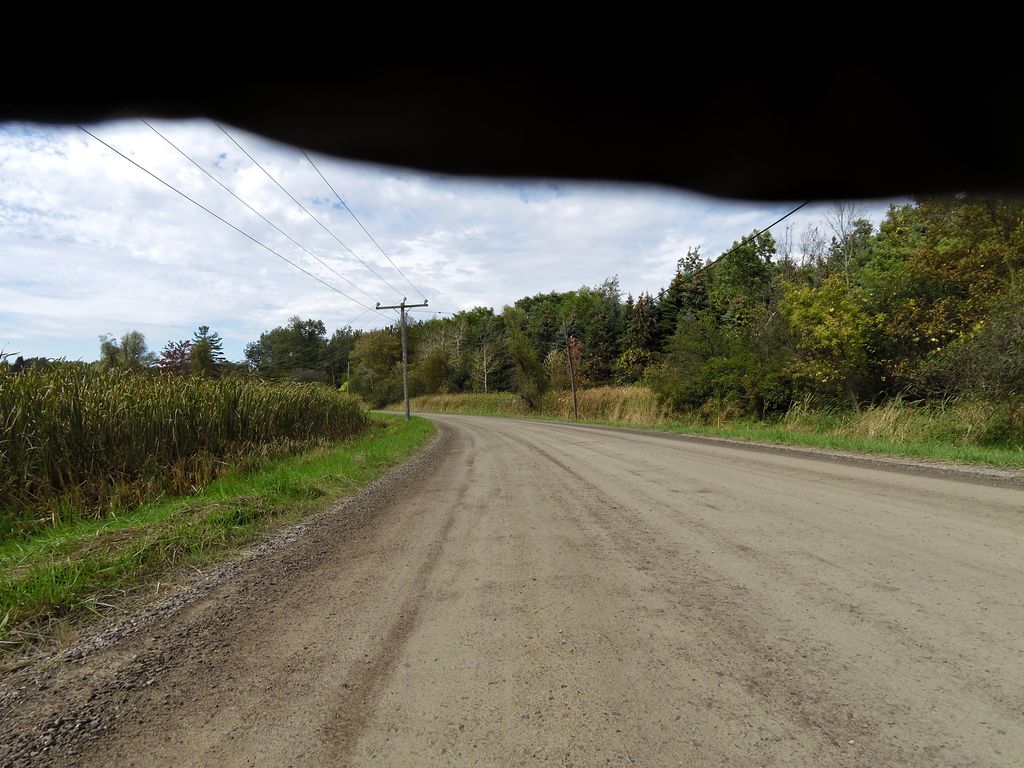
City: hamilton